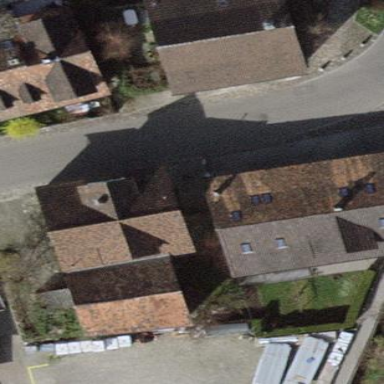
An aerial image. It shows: Detached building.